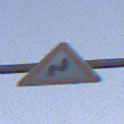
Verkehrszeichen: DoppelkurveRechts
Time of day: SunriseSunset
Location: Outdoor (Urban)
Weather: Clear
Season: NotSpecified
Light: Natural